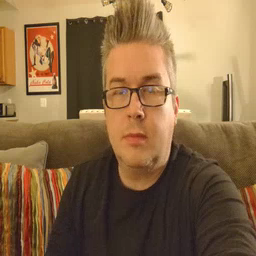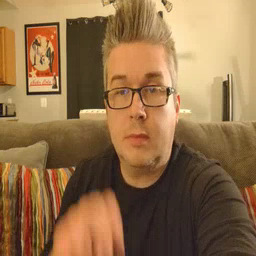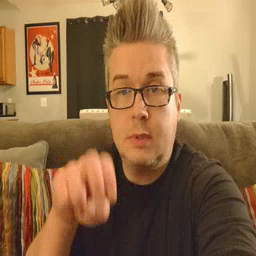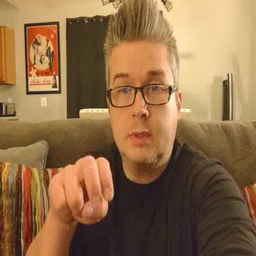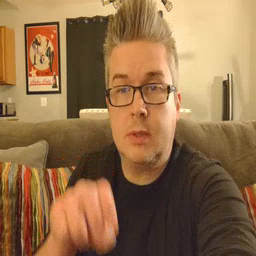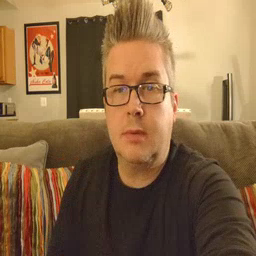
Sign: chair